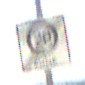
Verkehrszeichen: EndeZone20
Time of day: MorningAfternoon
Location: Outdoor (Beach)
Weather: PartlyCloudy
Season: NotSpecified
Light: Natural